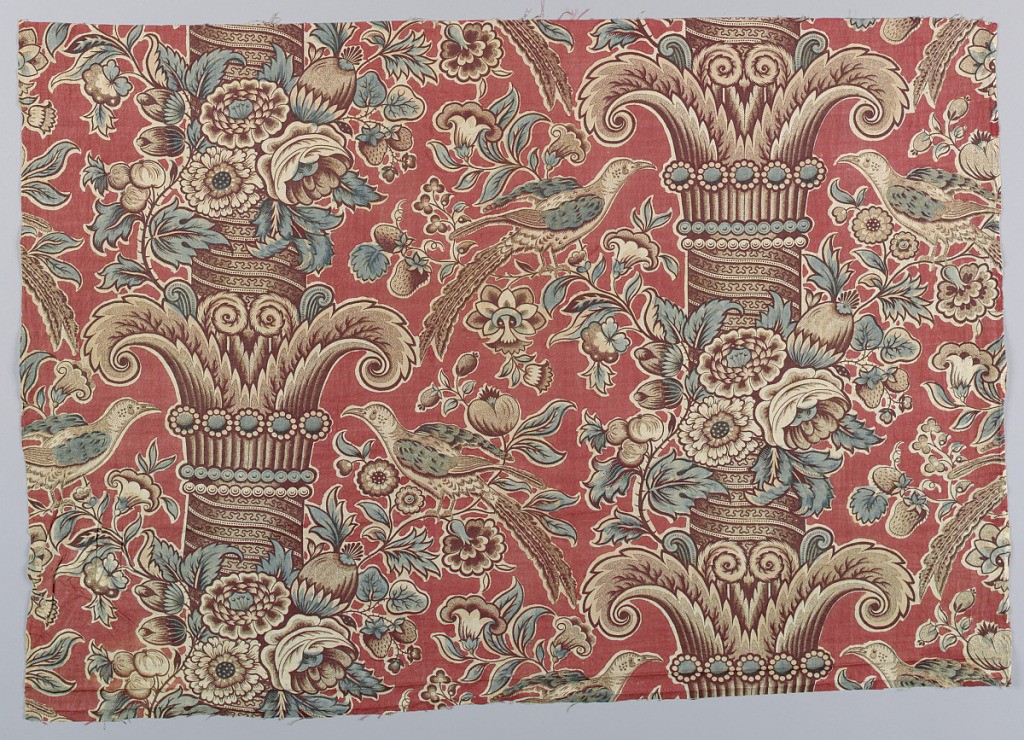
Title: Textile
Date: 1830–1849
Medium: cotton Technique: roller printed on plain weave
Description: Pillar print with birds, flowers and fruit in half-drop repeat.